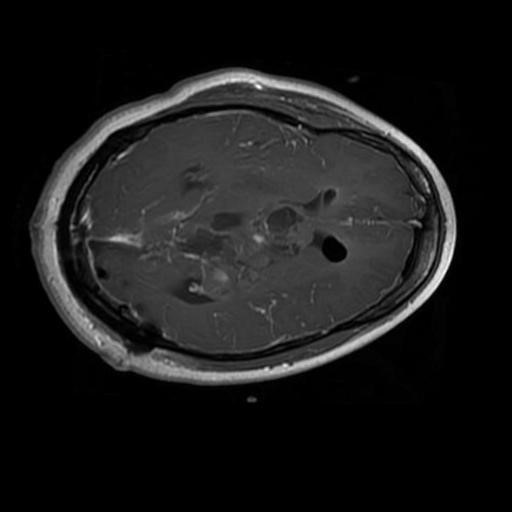
Label: brain_glioma